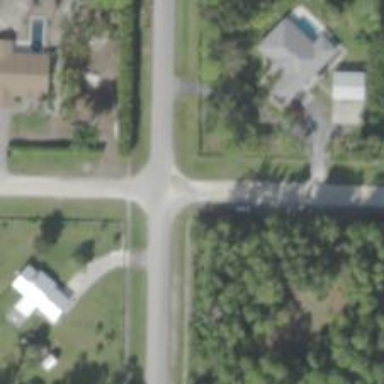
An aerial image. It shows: Road with stop sign.